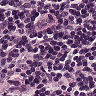
Metastatic tissue present: no